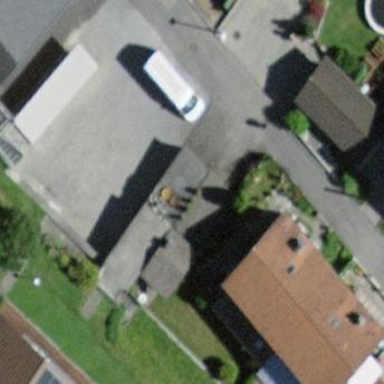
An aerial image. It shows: Garage.